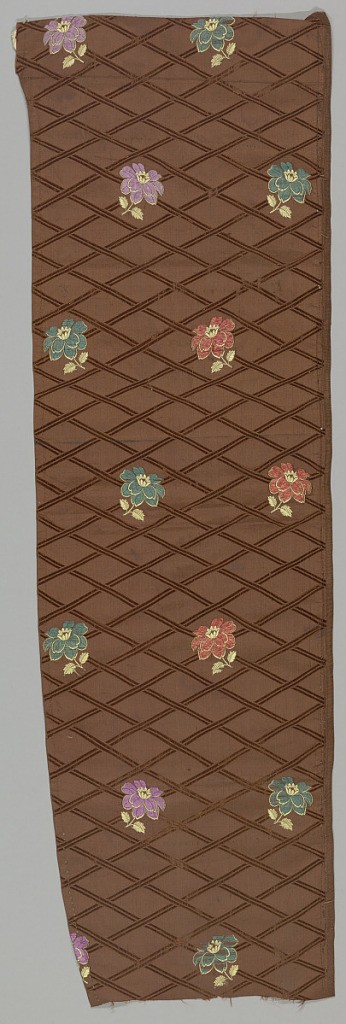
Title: Fragment
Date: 19th century
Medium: silk Technique: plain compound cloth
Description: Brown silk with lattice field pattern with detached floral motifs in turquoise, lavender and red.